Interaction volume radius: 5 \u00c5
Interaction volume height: 15 \u00c5
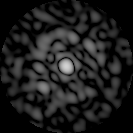
Disorder parameter: 0.804